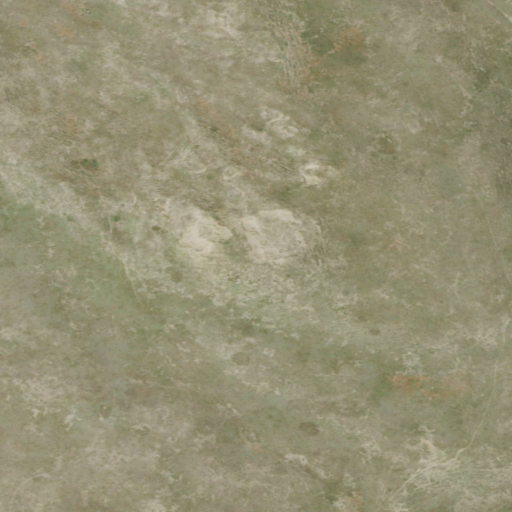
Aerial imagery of mountain in Nebraska named Old Baldy containing only grassland